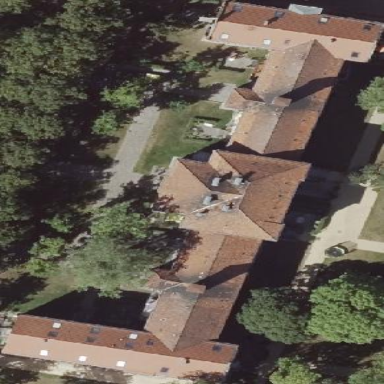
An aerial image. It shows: Gabled roof apartments building.